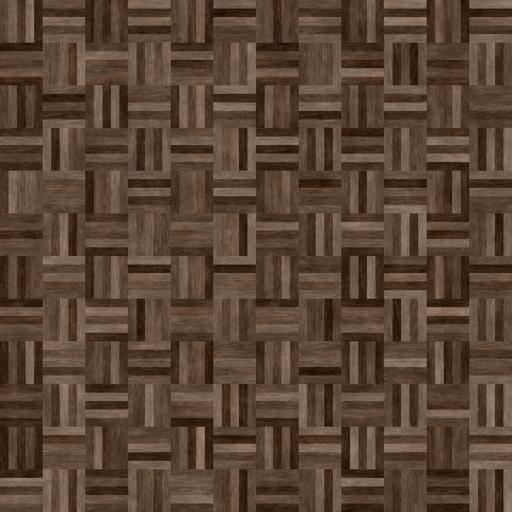
Tags: dark floor flooring parquet wood wooden